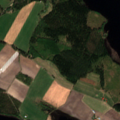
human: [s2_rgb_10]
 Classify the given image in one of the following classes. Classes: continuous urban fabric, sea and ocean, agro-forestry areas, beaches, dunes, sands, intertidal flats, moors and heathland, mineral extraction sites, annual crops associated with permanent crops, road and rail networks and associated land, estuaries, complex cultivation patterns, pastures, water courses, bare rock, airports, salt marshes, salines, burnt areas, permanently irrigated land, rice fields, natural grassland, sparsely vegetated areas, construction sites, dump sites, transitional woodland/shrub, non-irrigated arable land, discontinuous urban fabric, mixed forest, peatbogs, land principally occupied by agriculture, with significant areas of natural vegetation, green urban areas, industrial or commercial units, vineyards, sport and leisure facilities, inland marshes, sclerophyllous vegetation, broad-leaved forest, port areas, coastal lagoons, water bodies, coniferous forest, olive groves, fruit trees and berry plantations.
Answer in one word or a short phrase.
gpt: non-irrigated arable land, land principally occupied by agriculture, with significant areas of natural vegetation, coniferous forest, mixed forest, water bodies